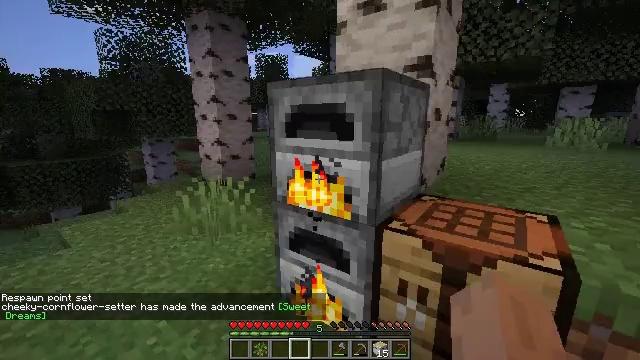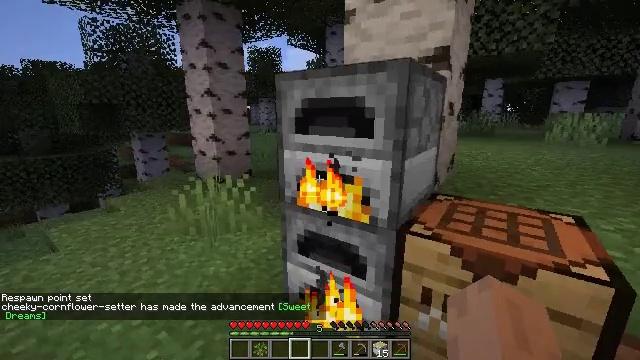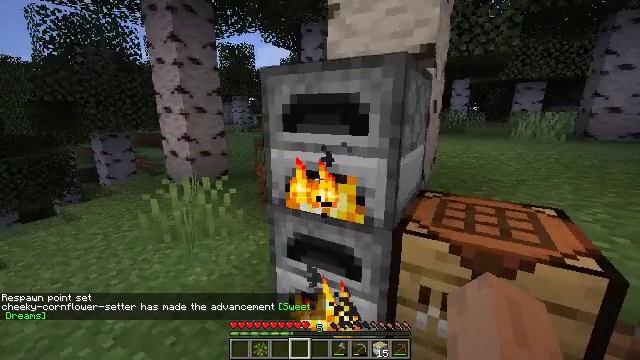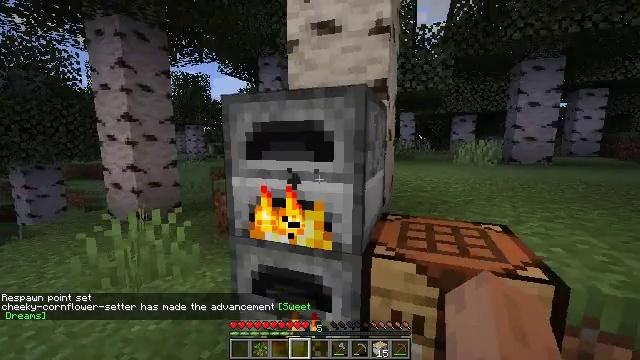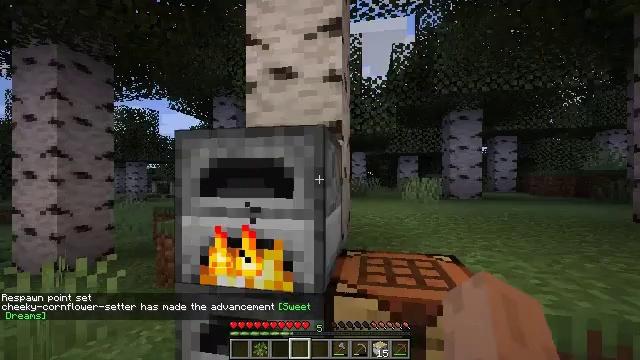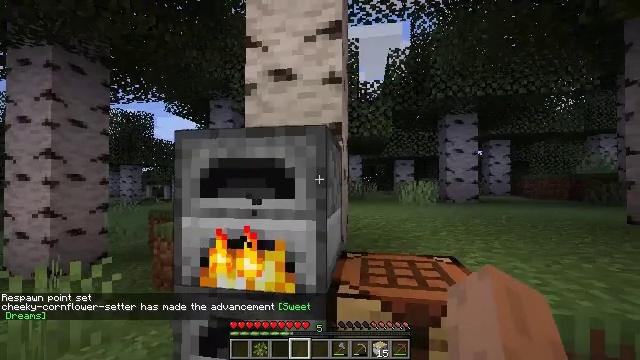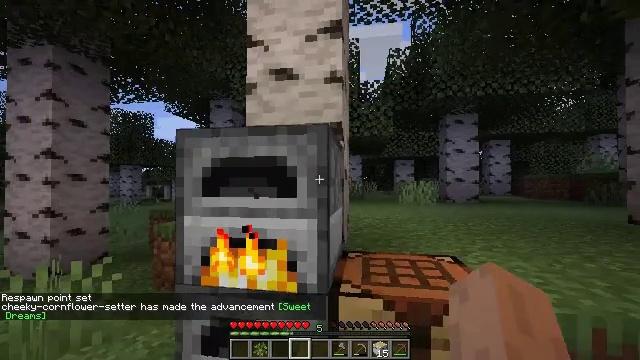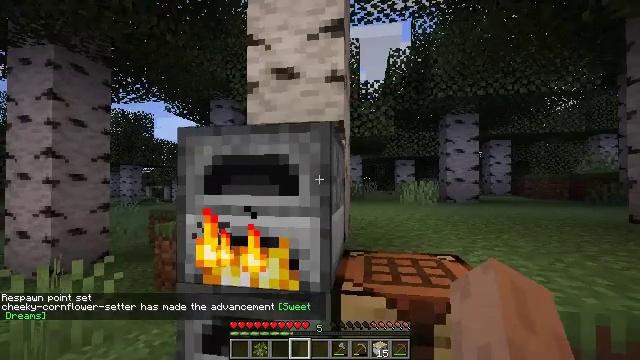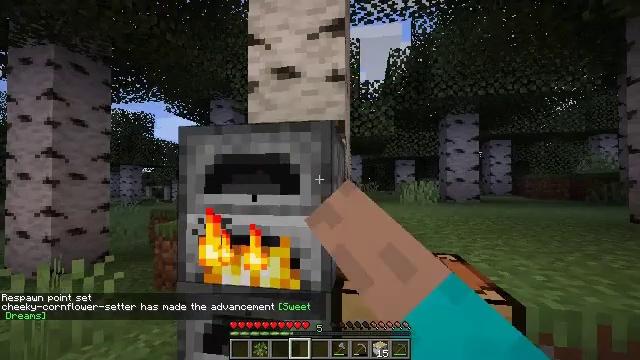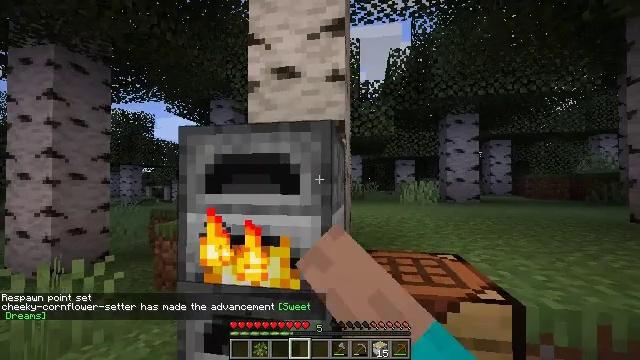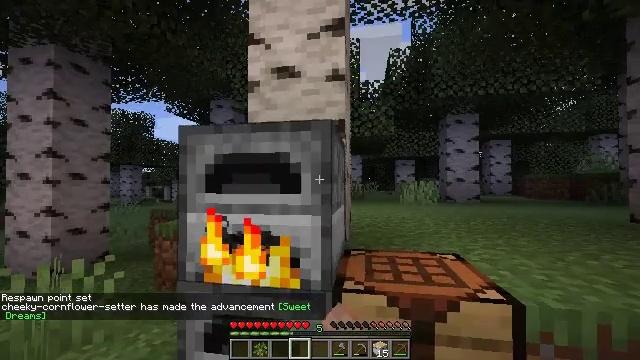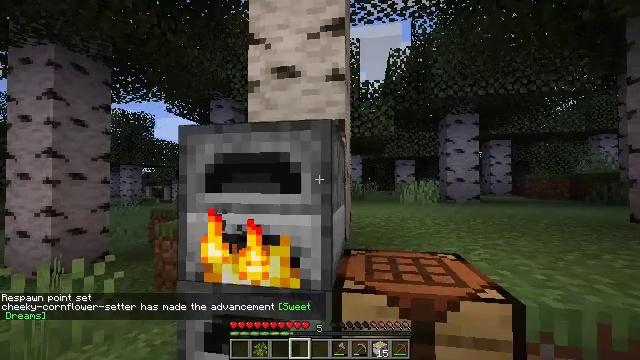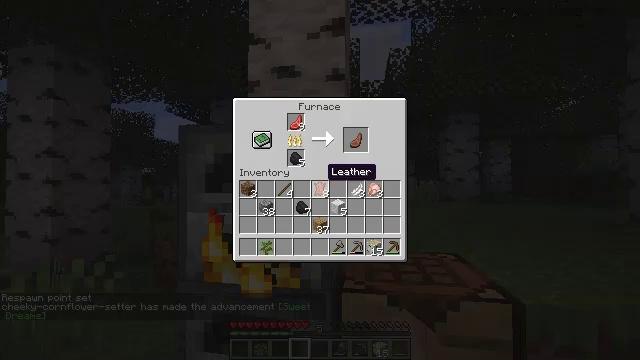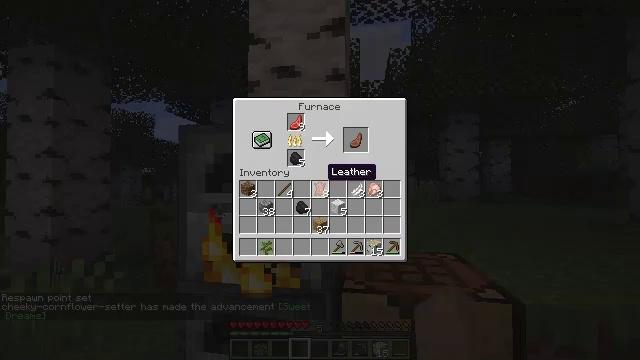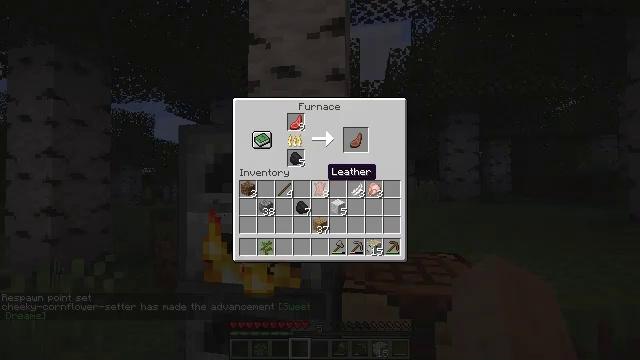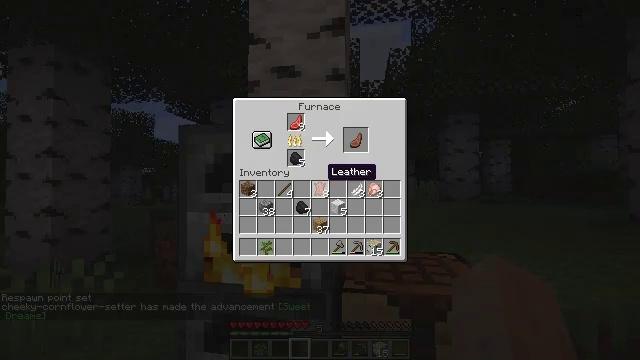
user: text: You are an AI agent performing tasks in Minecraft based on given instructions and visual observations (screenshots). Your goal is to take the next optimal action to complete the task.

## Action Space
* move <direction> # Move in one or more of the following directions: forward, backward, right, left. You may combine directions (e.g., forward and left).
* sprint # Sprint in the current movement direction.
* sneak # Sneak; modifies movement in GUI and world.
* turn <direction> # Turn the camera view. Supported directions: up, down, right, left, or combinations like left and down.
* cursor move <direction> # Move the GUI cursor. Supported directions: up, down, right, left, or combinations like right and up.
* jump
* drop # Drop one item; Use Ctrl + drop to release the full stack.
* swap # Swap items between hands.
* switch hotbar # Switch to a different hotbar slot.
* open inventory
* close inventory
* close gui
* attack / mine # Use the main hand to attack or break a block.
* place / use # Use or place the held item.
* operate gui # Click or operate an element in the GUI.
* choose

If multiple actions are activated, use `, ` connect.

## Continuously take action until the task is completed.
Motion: motion action
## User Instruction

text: craft item air
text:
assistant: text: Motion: move forward and move left, turn right and down
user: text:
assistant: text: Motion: turn right
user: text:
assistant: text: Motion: turn right and up
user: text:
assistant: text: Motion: turn right and up
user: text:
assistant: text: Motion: no_op
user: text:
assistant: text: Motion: no_op
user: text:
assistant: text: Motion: use / place
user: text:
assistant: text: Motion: use / place
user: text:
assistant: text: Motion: no_op
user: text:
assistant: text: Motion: no_op
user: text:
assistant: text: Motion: no_op
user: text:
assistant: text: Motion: open gui
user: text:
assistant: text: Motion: no_op
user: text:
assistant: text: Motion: no_op
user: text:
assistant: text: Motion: no_op
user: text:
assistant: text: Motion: no_op
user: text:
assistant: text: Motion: no_op
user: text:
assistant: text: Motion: no_op
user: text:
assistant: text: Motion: no_op
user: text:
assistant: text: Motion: cursor move right and up
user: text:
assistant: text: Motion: sneak, cursor move right and up
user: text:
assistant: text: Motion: sneak
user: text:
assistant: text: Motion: sneak
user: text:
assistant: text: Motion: sneak
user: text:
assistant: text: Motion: sneak
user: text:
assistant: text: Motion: sneak
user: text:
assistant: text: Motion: sneak
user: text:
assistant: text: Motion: sneak
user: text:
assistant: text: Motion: sneak
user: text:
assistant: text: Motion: sneak, operate gui